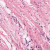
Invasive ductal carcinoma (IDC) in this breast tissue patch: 0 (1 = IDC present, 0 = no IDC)